Question: My 'info.plist'

'''
FBSDKAppInviteContent *content =[[FBSDKAppInviteContent alloc] init];
content.appLinkURL = [NSURL URLWithString:@"https://fb.me/450262455167157"];
//optionally set previewImageURL
content.appInvitePreviewImageURL = [NSURL URLWithString:@"https://www.apple.com/my_invite_image.jpg"];
// present the dialog. Assumes self implements protocol 'FBSDKAppInviteDialogDelegate'
[FBSDKAppInviteDialog showFromViewController: self
withContent: content
delegate: self
];
//FBSDKAppInviteDialog delegate
-(void)appInviteDialog:(FBSDKAppInviteDialog *)appInviteDialog didCompleteWithResults:(NSDictionary *)results
{
NSLog(@"%@",results);
}
-(void)appInviteDialog:(FBSDKAppInviteDialog *)appInviteDialog didFailWithError:(NSError *)error
{
NSLog(@"%@",error);
}
'''
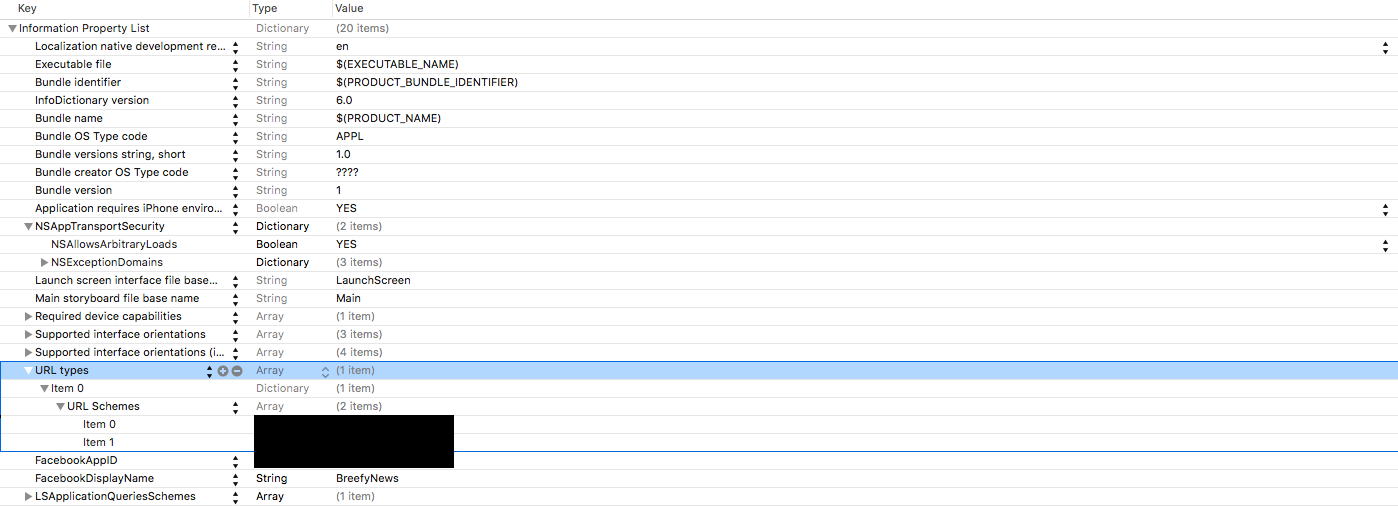
Answer: The applink is not your fb link which is your server php script link like,
'''
"http://ipaddress/folder/sample.php"
'''
'''
FBSDKAppInviteContent *content =[[FBSDKAppInviteContent alloc] init];
content.appLinkURL = [NSURL URLWithString:@"http://ipaddress/folder/sample.php"];
//optionally set previewImageURL
content.appInvitePreviewImageURL = [NSURL URLWithString:@"http://ipaddress/folder/image.jpg"];
// present the dialog. Assumes self implements protocol 'FBSDKAppInviteDialogDelegate'
[FBSDKAppInviteDialog showWithContent:content
delegate:self];
'''
- I already told this is the script from your server.
appInvitePreviewImageURL - You can call the image from same server also.
The appLinkURL contains (In sample.php)
Example appname = stackoverflow (here you should add your appname)
Code:
'''
<html>
<head>
<meta property="al:ios:url" content="stackoverflow://" />
<meta property="al:ios:app_store_id" content="123456789" />
<meta property="al:ios:app_name" content="stackoverflow'" />
<meta property="al:android:url" content="stackoverflow://" />
<meta property="al:android:app_name" content="stackoverflow" />
<meta property="al:android:package" content="com.mycompany.couchin" />
<meta property="al:web:url" content="http://google.com" />
</head>
<body>
Sample App
</body>
</html>
'''
Explanation:
al:ios:url = This is known as url schema you should add this url schema to your info.plist example below,
<URL>
al:ios:app_store_id: Add appstore id, If you don't have appstore id, please add it example app already have in appstore .
al:ios:app_name: Give you appname here.
This image should be display from the link when you are invite your friend.